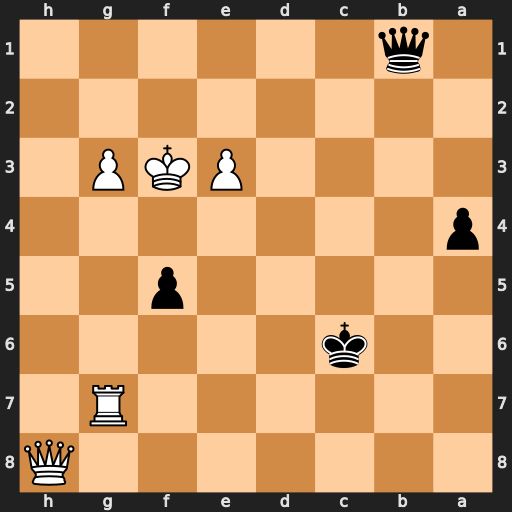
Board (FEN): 7Q/6R1/2k5/5p2/p7/4PKP1/8/1q6
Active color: b
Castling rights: -
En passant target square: -
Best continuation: Qf1#